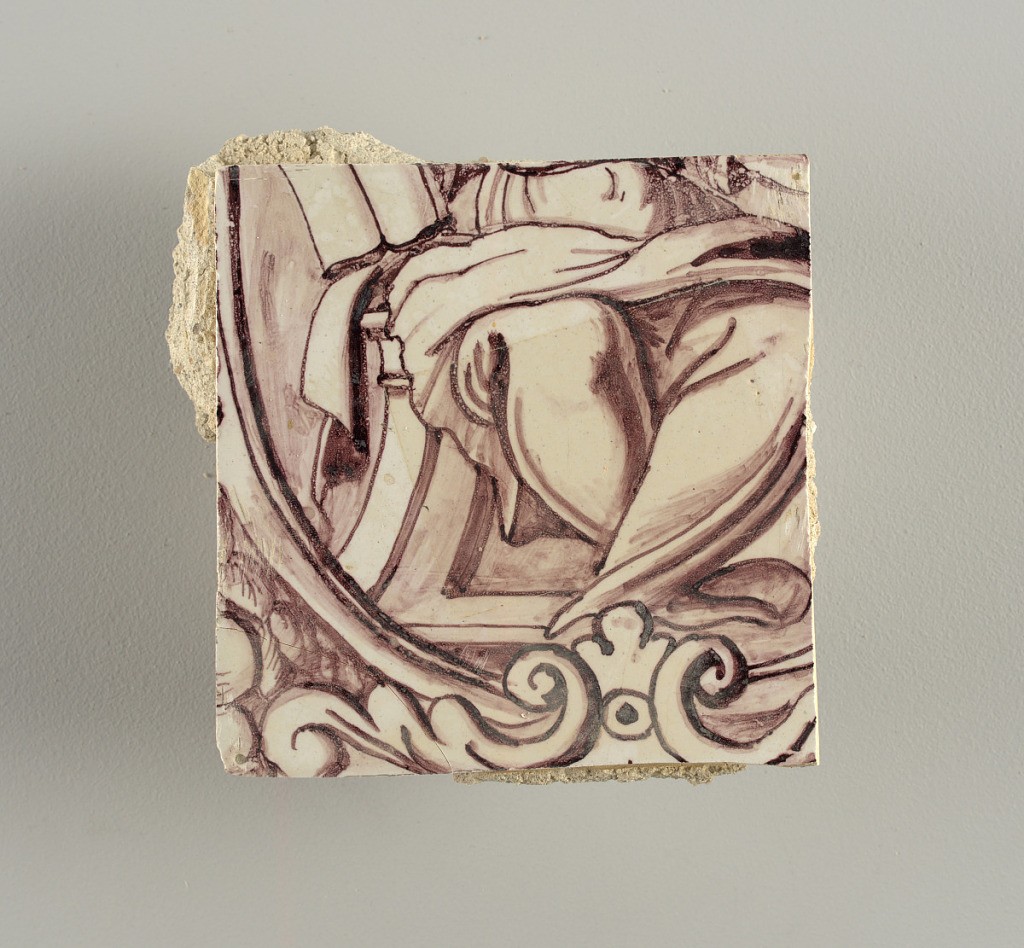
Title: Wall facing
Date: ca. 1725
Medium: tin-glazed earthenware, underglaze
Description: Running design for a frieze or a dado, composed of scrolls of foliage and strapwork, and four repeating motifs--a seated woman in a small upright oval medallion, a putto seated on a rocailled base, and strapwork in axial pattern.  The various panels, A to F, show various repeats of the same design, all being five tiles high and a varying number of tiles wide.